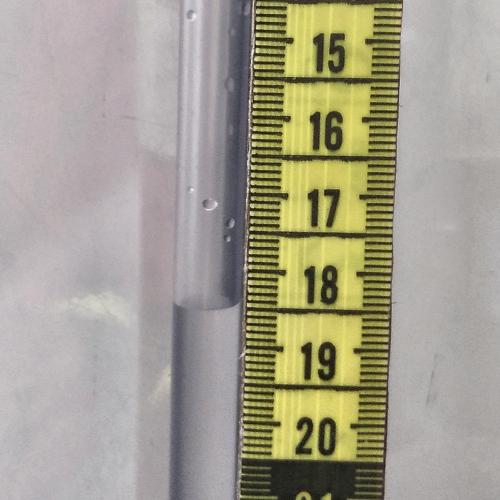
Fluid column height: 18.5 cm